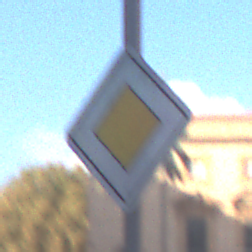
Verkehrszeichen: Vorfahrtsstrasse
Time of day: SunriseSunset
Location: Outdoor (Urban)
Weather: PartlyCloudy
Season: NotSpecified
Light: Natural